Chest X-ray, PA view. Patient: 58 years old, sex F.
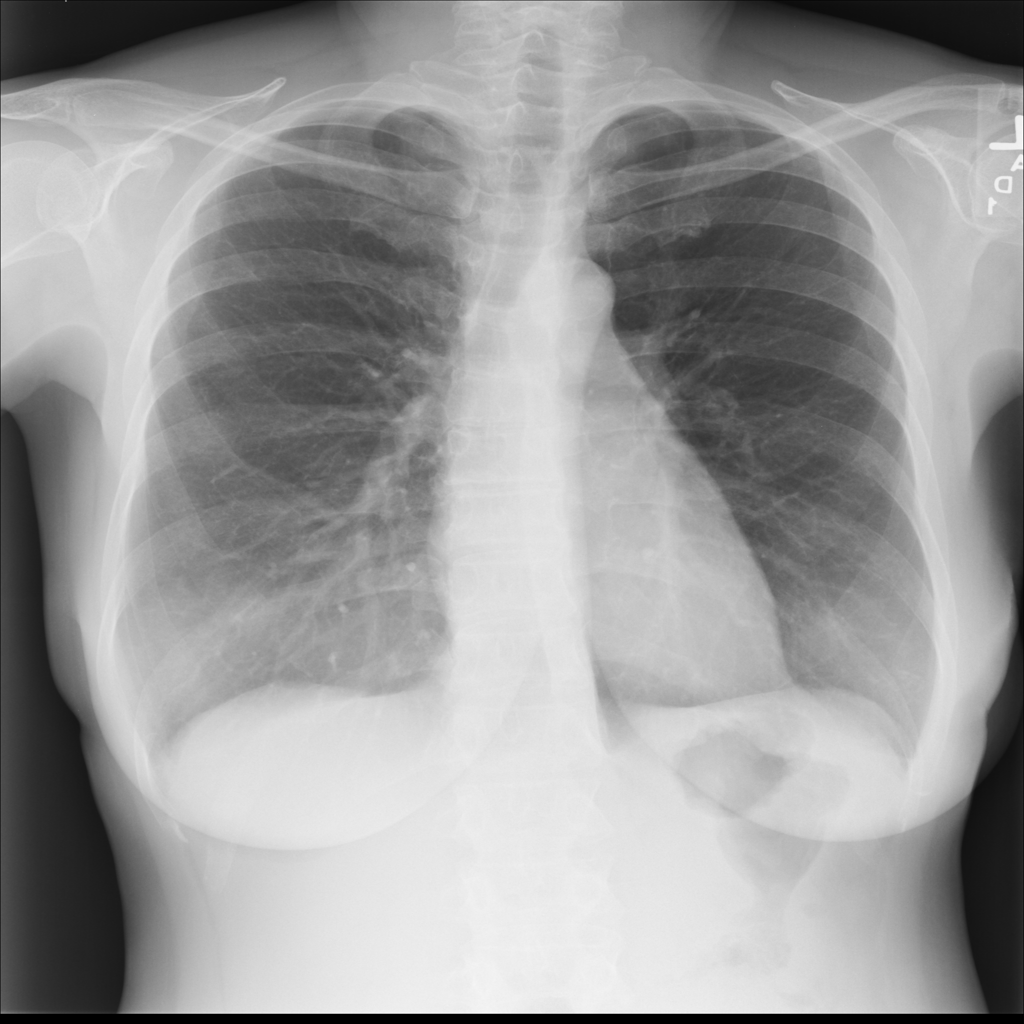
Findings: No Finding